Field crop: maize
Growth stage: 2
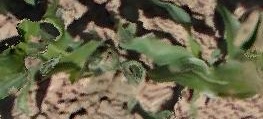
Species: maize